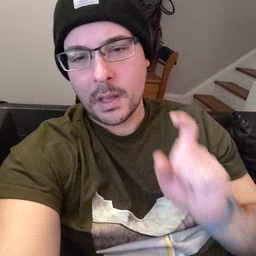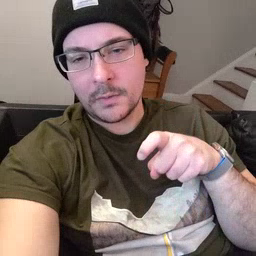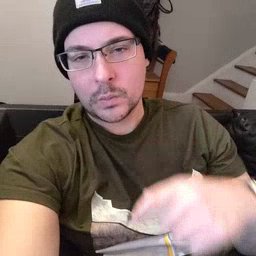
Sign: haveto